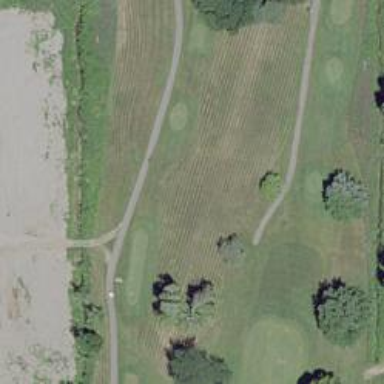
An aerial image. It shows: Path for golf carts.